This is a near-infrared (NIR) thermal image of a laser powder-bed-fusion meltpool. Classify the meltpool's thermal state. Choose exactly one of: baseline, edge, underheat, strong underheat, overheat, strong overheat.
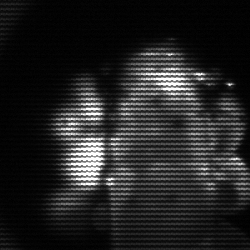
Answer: strong underheat